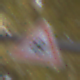
Verkehrszeichen: SchneeOderEisglaette
Umgebung: Outdoor, Suburban
Tageszeit: MorningAfternoon
Wetter: PartlyCloudy
Licht: Natural
Jahreszeit: NotSpecified
Kontrast: MediumContrast